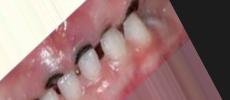
Condition: Caries